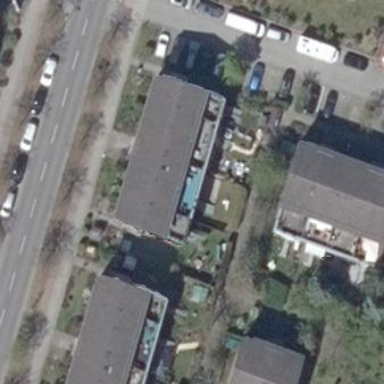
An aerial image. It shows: Image showing building with apartments.